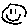
Label: smiley face